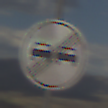
Verkehrszeichen: EndeUeberholverbot
Umgebung: Outdoor, Nature
Tageszeit: Midday
Wetter: PartlyCloudy
Licht: Natural
Jahreszeit: NotSpecified
Kontrast: LowContrast